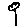
Label: flower